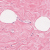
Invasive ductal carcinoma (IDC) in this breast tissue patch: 0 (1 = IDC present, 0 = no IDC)